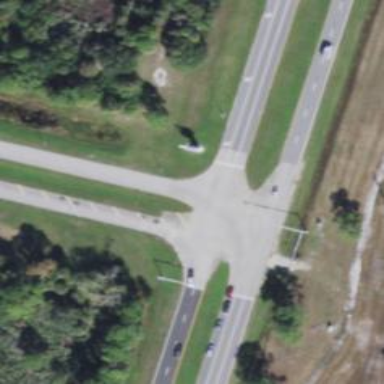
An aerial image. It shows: Asphalt road that is secondary expressway.